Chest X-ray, PA view. Patient: 52 years old, sex M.
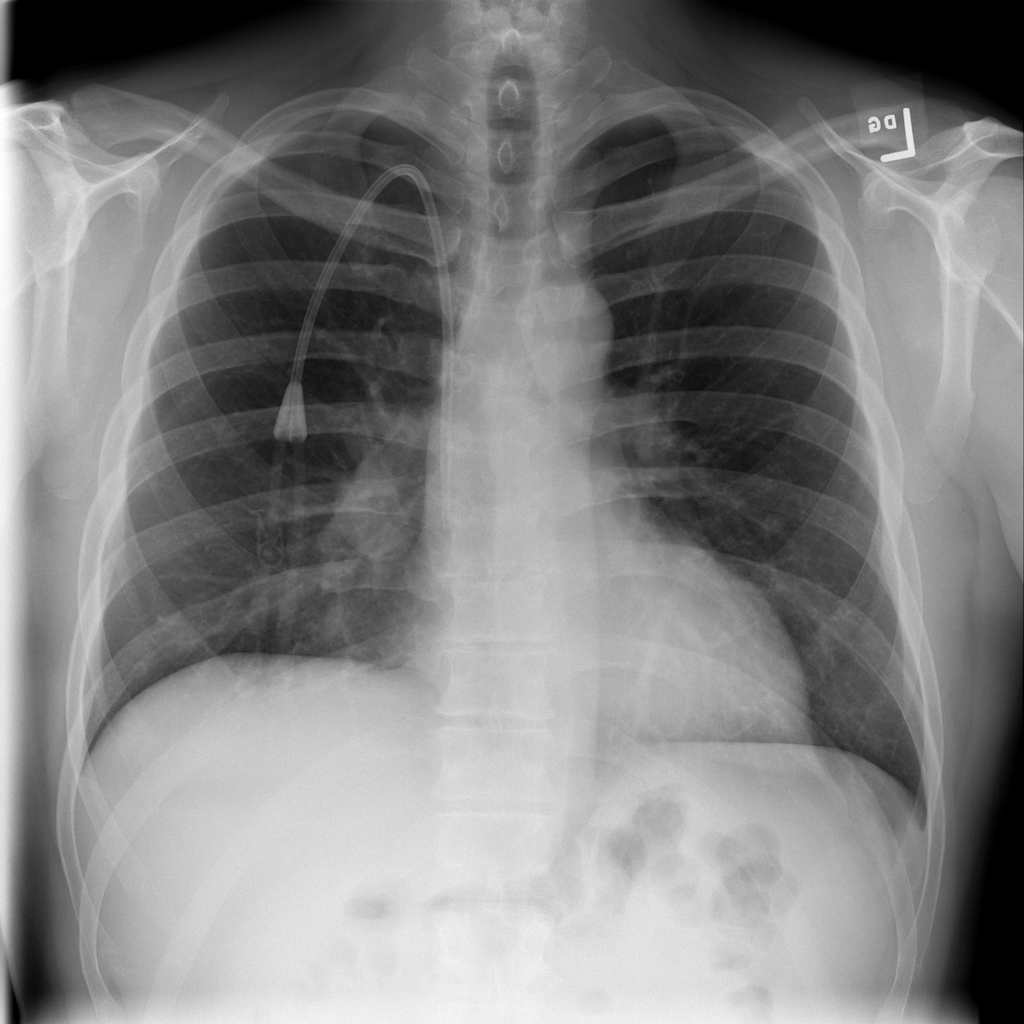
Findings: Nodule